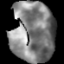
Tissue: lung
Cell type: T cells
Senescence score: 0.1224
Nuclear area (px): 2580
Mean DAPI intensity: 129.182